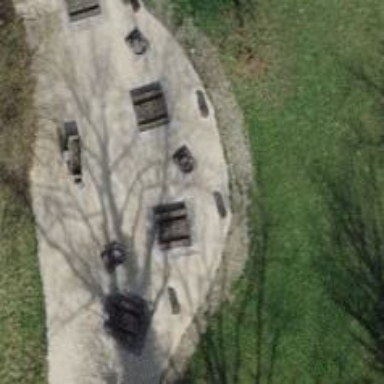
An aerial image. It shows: Barbecue facility.